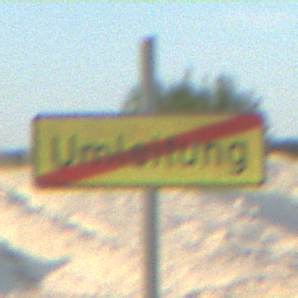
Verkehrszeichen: EndeDerUmleitungsankuendigung
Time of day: SunriseSunset
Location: Outdoor (Beach)
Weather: Clear
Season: NotSpecified
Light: Natural